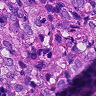
Metastatic tissue present: yes